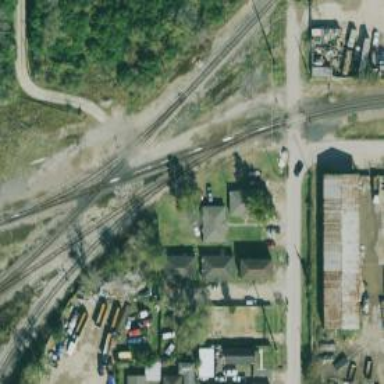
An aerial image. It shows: Railway level crossing.